Question: This is my Python code:
'''
import matplotlib.pyplot as plt
import numpy as np
# create data
data = np.random.randn(200, 2)
data = data * 1e20
assert(data.ndim == 2)
assert(data.shape[1] == 2)
x = np.arange(data.shape[0])
fix, ax1 = plt.subplots()
ax1.plot(x, data[:, 0], 'b')
for i in ax1.get_yticklabels():
i.set_color('b')
ax1.set_ylabel('', color='b')
ax2 = ax1.twinx()
ax2.plot(x, data[:, 1], 'r')
for i in ax2.get_yticklabels():
i.set_color('r')
plt.show()
'''
I am trying to plot two curves sharing a same x axis on one plot. I also want to have different colors for the two y axes. I get the result:

The thing is, on the left y axis, there is a coefficient "1e20" on the top. I want that to be colored blue too. How can I achieve that?
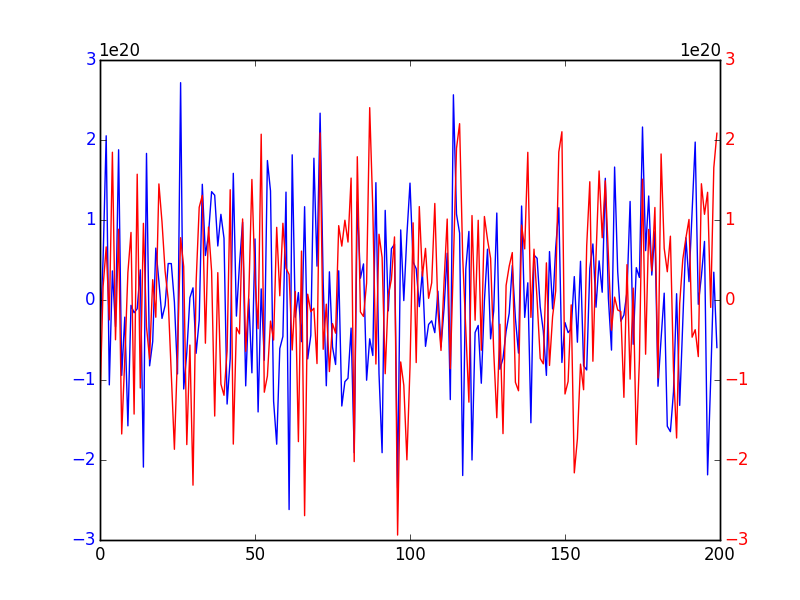
Answer: In matplotlib, the coefficient is referred to as the "offset text" for the axis that it is associated with. So you can access it by calling the 'get_offset_text()' method on the appropriate axis object. You can then use various formatting methods. In this case, you'll want to call the 'set_color()' method on the each of your y axes. You can accomplish this by adding the following two lines of code immediately before calling 'plt.show()':
'''
ax1.yaxis.get_offset_text().set_color("blue")
ax2.yaxis.get_offset_text().set_color("red")
'''